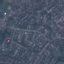
Label: Residential